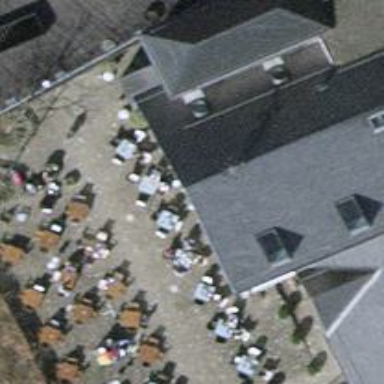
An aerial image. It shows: Restaurant.